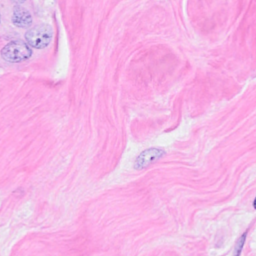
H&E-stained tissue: Breast